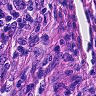
Metastatic tissue present: yes